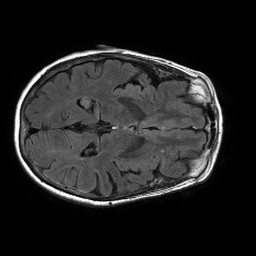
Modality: FLAIR
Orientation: axial
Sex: female
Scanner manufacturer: philips
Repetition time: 11 s
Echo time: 0.125 s